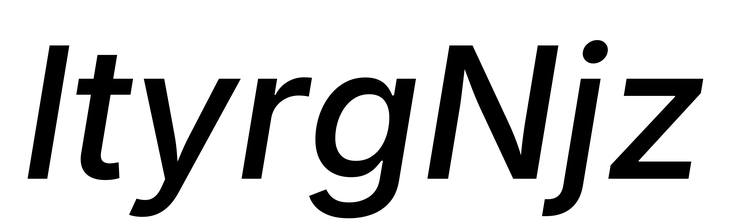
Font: Inter-Italic_Medium_Italic